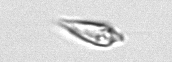
Label: Oxytoxum